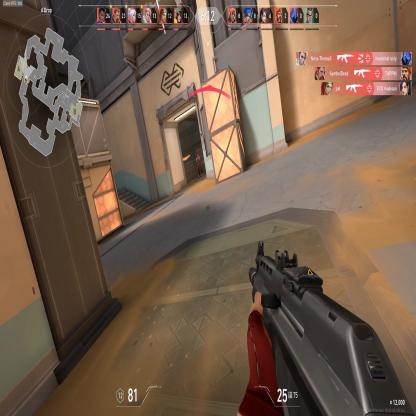
Label: enemy